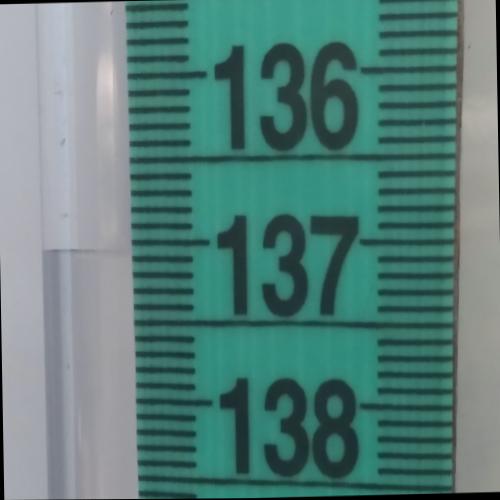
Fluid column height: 137.1 cm